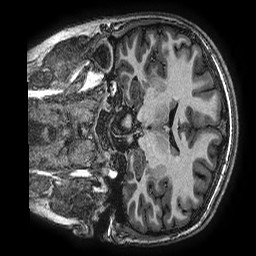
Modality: T1w
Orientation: coronal
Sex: female
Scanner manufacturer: ge
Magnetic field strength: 3 T
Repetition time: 0.00766 s
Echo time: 0.003476 s